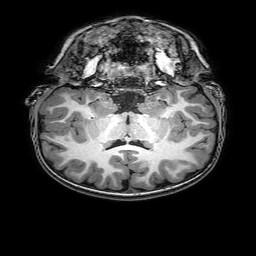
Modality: T1w
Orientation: sagittal
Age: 6
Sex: female
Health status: healthy